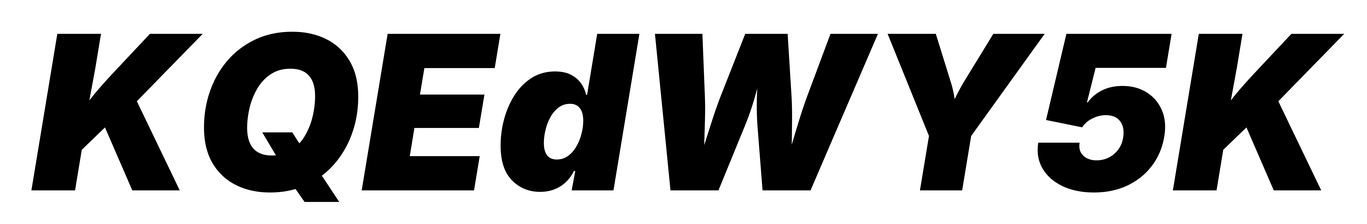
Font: Inter-Italic_Black_Italic